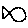
Label: fish